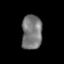
Tissue: lung
Cell type: Epithelial cells
Senescence score: 0.2156
Nuclear area (px): 693
Mean DAPI intensity: 119.926